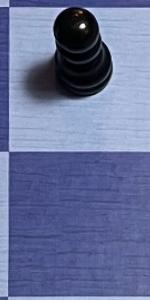
Label: Empty